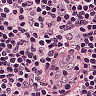
Metastatic tissue present: no